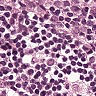
Metastatic tissue present: yes